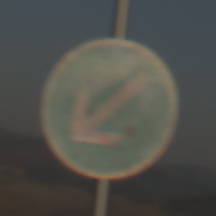
Verkehrszeichen: VorgeschriebeneVorbeifahrtLinks
Umgebung: Outdoor, Nature
Tageszeit: SunriseSunset
Wetter: Clear
Licht: Natural
Jahreszeit: NotSpecified
Kontrast: HighContrast